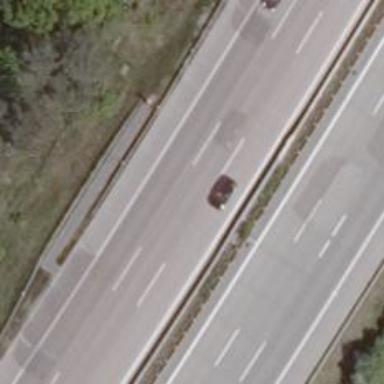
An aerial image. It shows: Motorway with concrete surface.